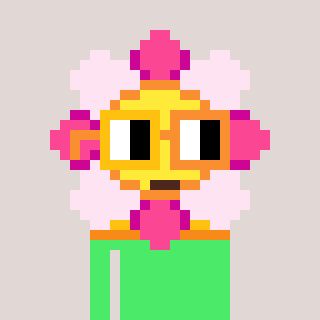
a pixel art character with square yellow and orange glasses, a flower-shaped head and a teal-colored body on a warm background